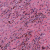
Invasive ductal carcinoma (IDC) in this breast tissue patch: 0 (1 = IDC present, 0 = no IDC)